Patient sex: M
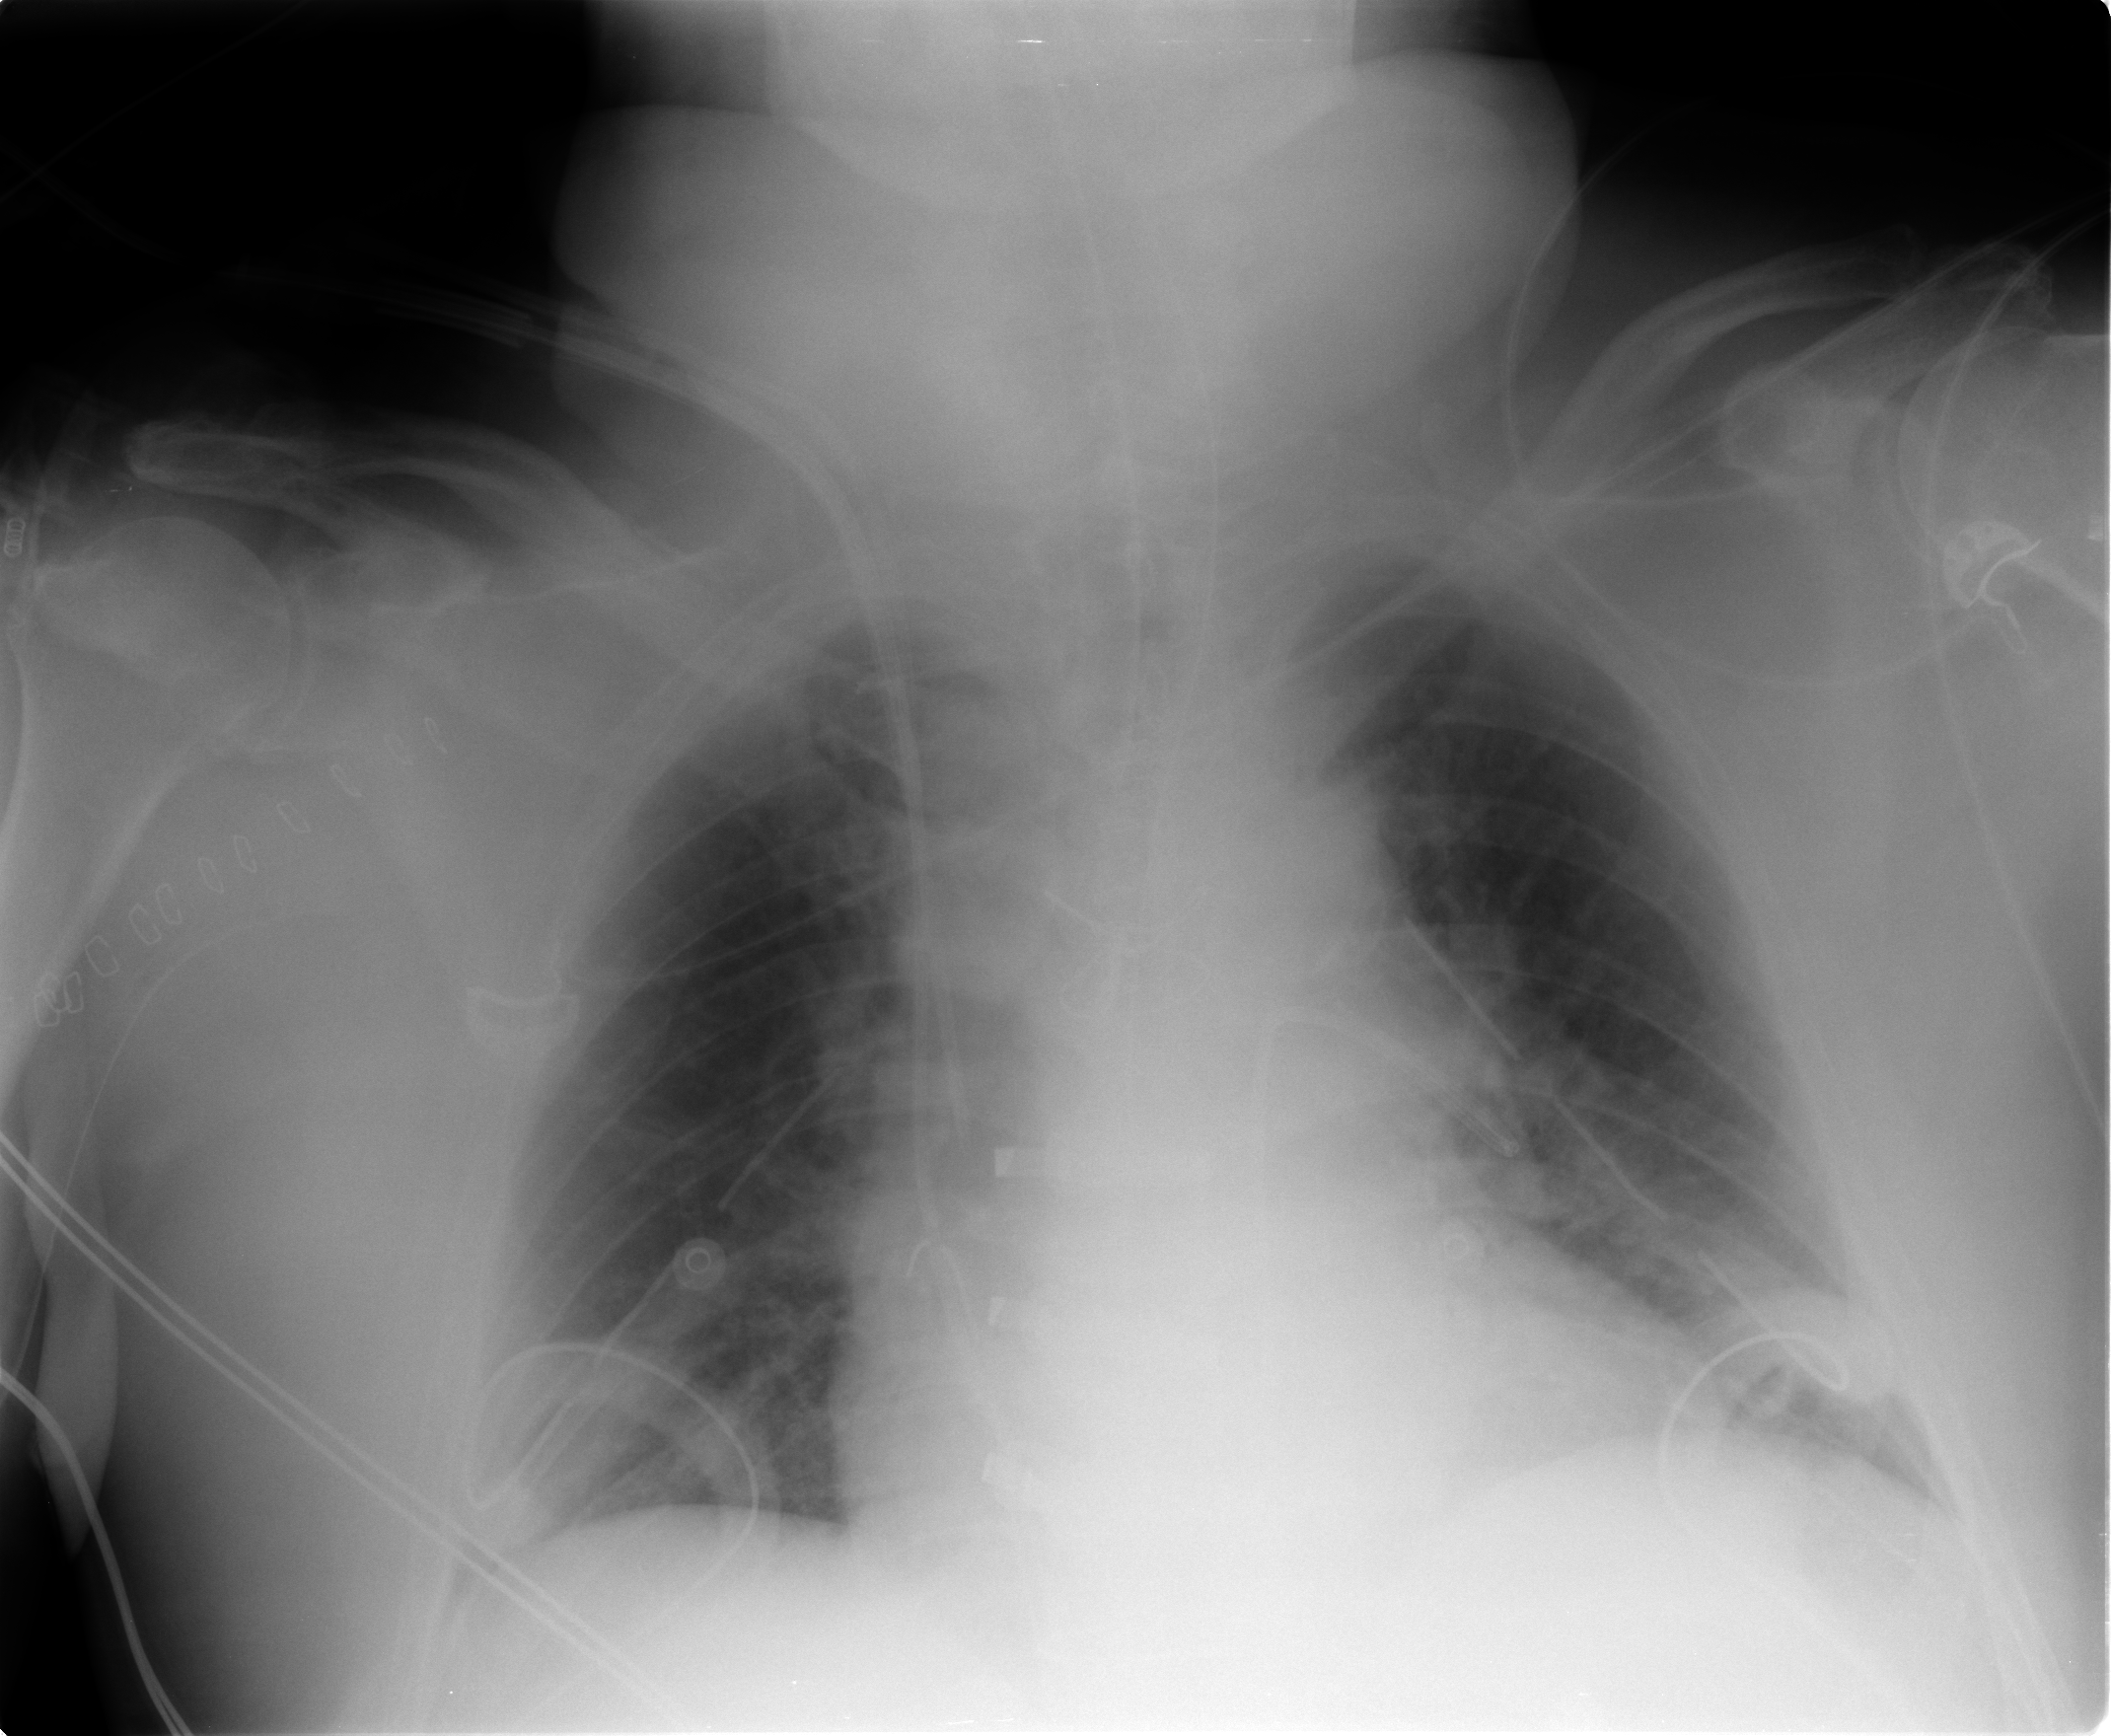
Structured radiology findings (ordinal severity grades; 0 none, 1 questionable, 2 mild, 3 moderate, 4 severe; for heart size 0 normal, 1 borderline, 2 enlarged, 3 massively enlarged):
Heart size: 1
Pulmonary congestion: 1
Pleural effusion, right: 1
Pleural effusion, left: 1
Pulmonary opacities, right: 0
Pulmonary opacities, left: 0
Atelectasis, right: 1
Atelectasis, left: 1